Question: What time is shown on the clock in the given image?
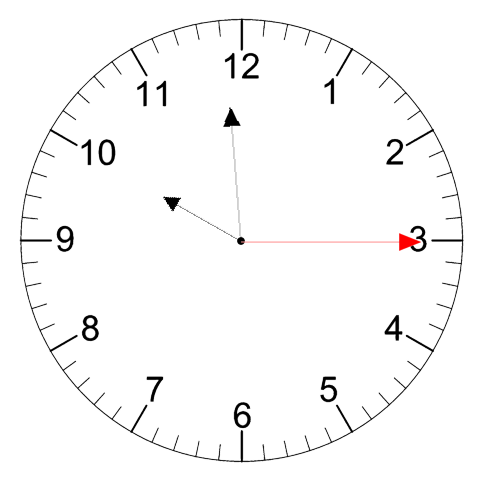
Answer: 09:59:15